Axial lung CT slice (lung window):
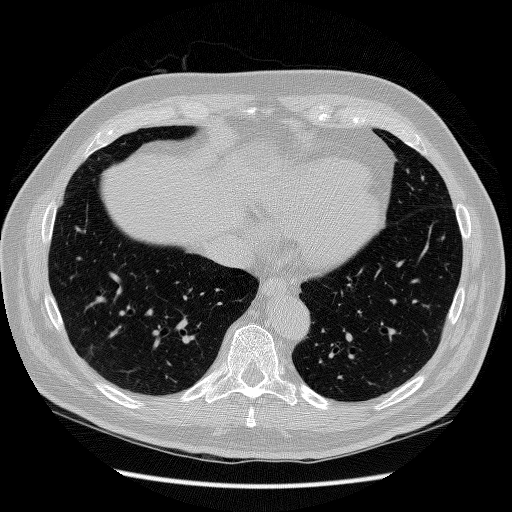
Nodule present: no